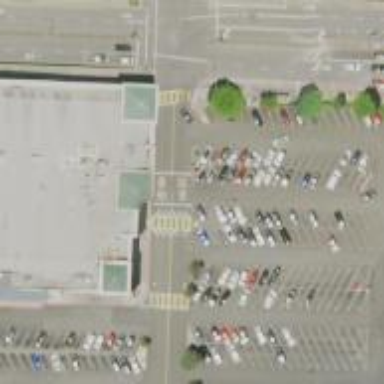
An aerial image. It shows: Supermarket.